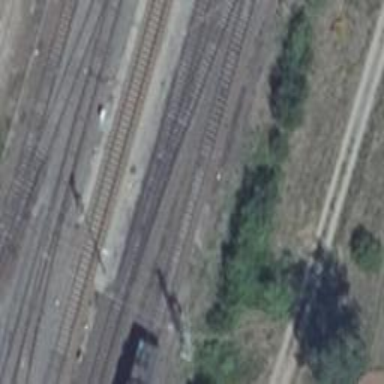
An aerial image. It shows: Railway with electrified contact lines.